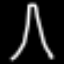
Label: The Eiffel Tower